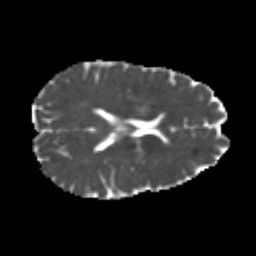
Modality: MD
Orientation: axial
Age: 26
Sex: female
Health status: healthy
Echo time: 0.074 s